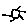
Label: sun